Field crop: maize
Growth stage: 1
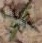
Species: atriplex